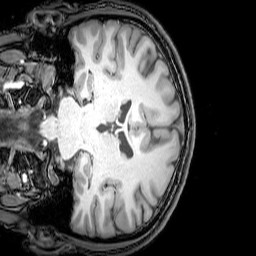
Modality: T1w
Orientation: coronal
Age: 26
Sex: male
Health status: healthy
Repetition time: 0.081 s
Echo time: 0.037 s